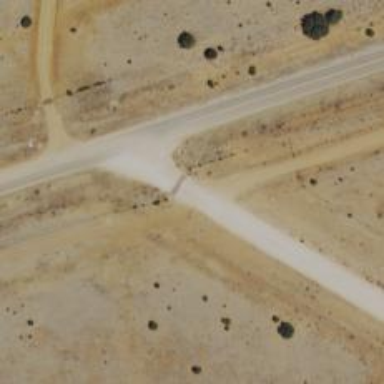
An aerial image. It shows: Unclassified road.